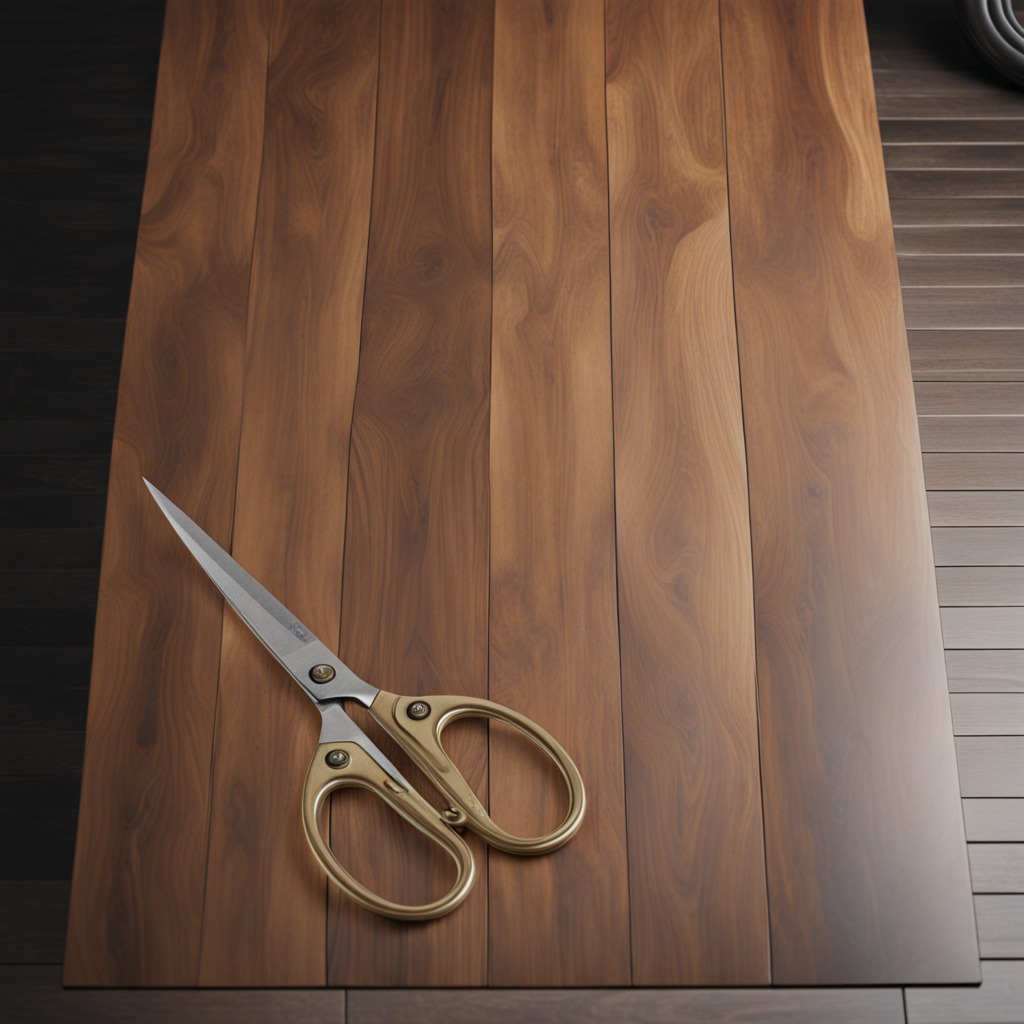
A scissor lying on a wooden table in a vintage motorcycle garage.